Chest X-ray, PA view. Patient: 23 years old, sex F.
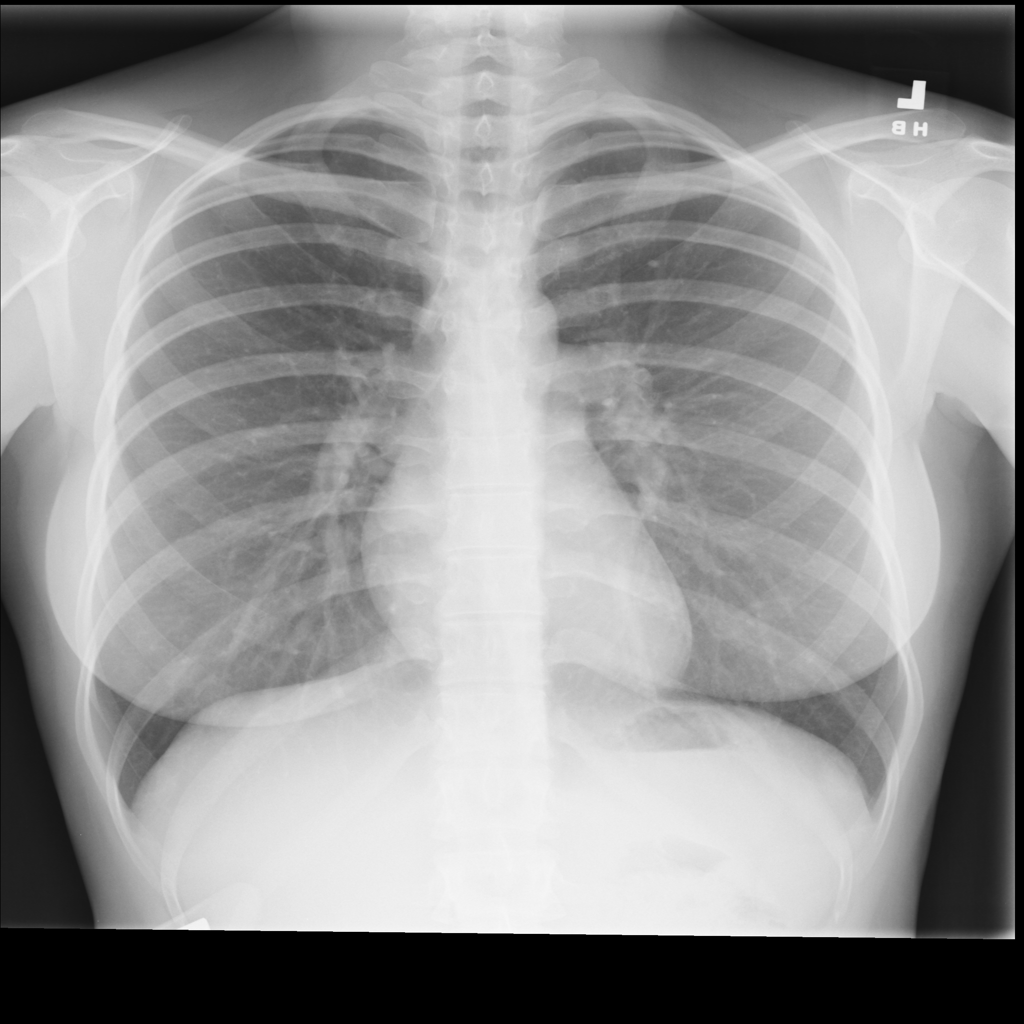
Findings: No Finding